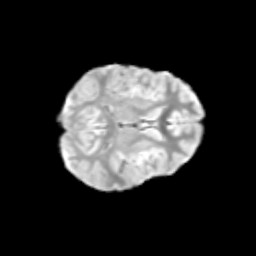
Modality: T2w
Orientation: axial
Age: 12
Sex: male
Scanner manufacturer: siemens
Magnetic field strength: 3 T
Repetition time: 3.8 s
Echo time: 0.07 s